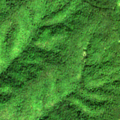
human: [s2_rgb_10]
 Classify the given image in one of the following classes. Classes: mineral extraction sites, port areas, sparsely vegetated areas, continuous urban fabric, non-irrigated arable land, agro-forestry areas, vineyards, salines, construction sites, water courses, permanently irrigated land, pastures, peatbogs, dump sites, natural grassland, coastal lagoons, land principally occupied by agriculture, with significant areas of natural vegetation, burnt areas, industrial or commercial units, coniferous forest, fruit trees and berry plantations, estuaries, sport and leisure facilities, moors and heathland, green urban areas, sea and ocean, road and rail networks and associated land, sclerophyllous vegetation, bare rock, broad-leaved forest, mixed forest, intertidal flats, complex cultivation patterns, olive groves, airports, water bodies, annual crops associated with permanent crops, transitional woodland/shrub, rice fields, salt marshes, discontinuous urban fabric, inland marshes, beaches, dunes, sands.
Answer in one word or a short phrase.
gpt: broad-leaved forest, transitional woodland/shrub